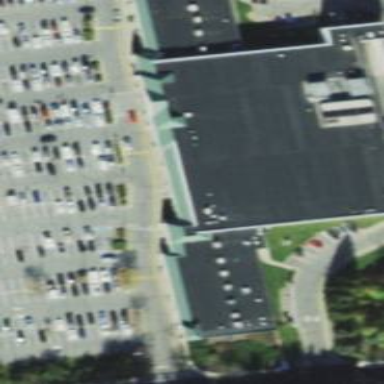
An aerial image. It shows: Supermarket.